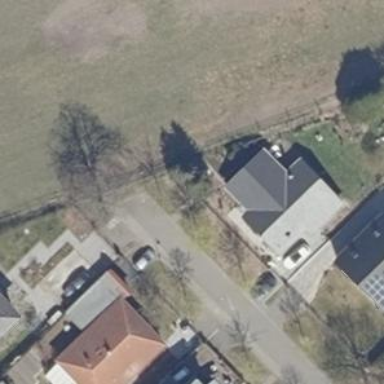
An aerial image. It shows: Residential road with asphalt surface and no sidewalk.